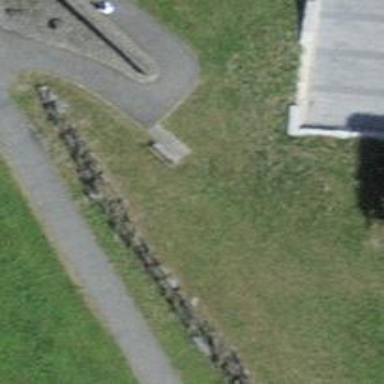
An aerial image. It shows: Brown bench in the vicinity.